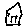
Label: house